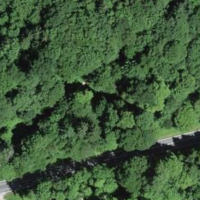
EUNIS habitat code: 41
Species observed at this site:
Dioscorea communis